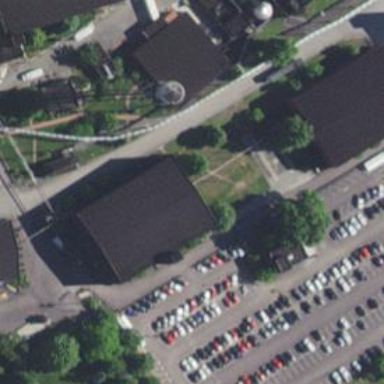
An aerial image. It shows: Part of building.